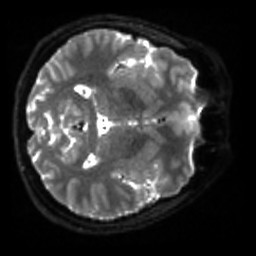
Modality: sbref
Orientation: axial
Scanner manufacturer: siemens
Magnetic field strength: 3 T
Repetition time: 4 s
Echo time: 0.0594 s